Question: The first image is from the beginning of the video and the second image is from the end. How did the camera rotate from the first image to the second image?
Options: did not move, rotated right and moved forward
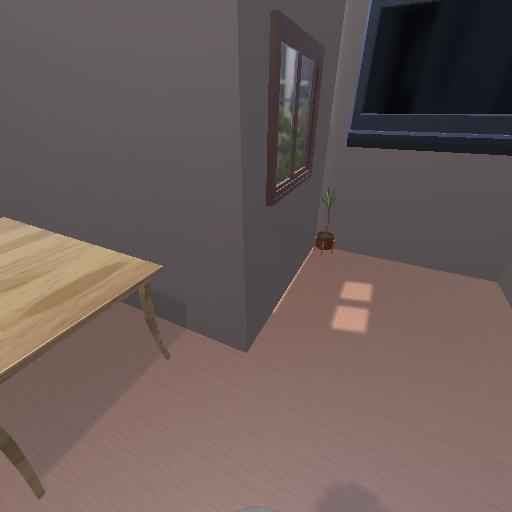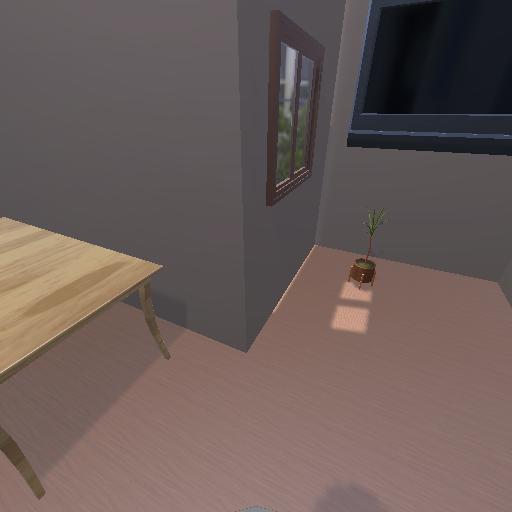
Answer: did not move